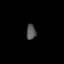
Tissue: lung
Cell type: Epithelial cells
Senescence score: 0.1908
Nuclear area (px): 141
Mean DAPI intensity: 86.135